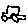
Label: car